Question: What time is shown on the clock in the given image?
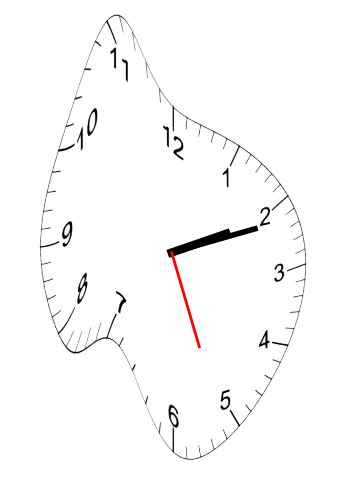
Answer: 02:11:26